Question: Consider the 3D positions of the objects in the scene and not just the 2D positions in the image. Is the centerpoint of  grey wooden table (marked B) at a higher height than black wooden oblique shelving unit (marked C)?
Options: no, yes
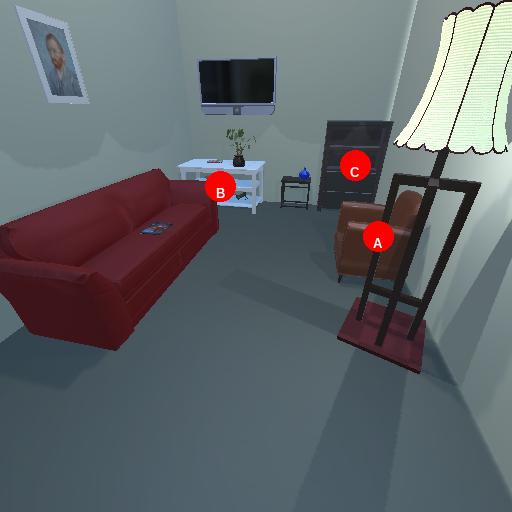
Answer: no